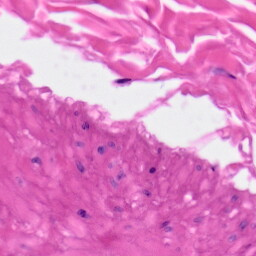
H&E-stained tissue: Skin